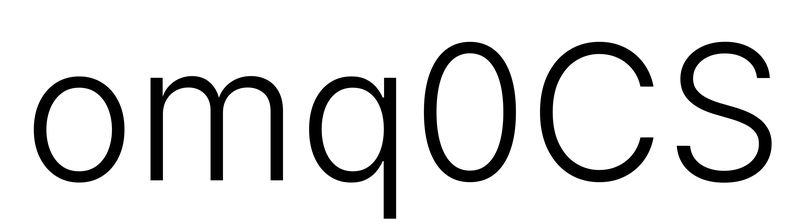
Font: Inter_Light